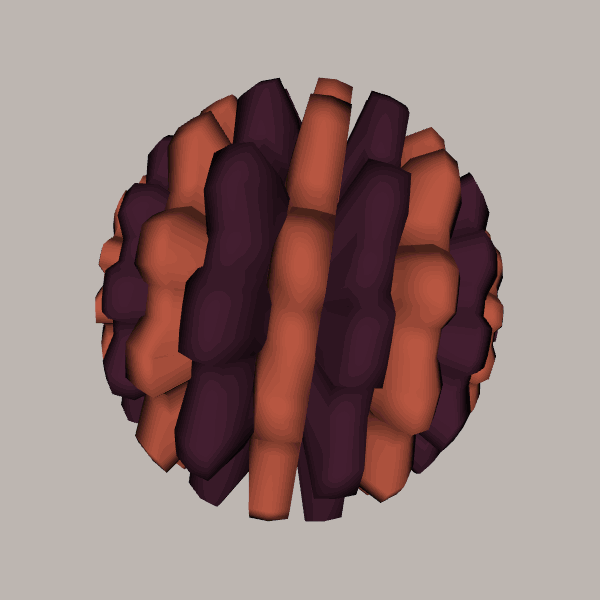
Background: light